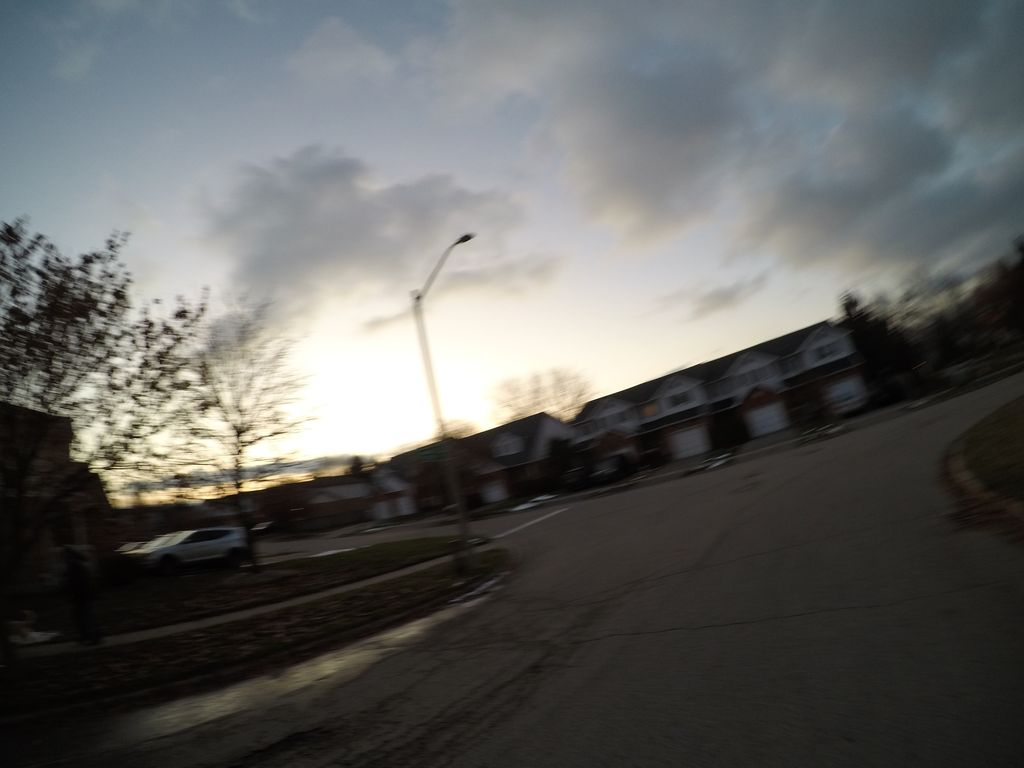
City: kitchener-waterloo